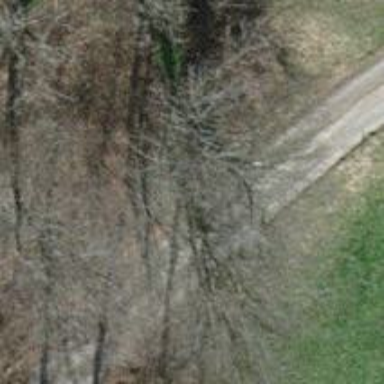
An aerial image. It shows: Gravel track with grade 3 tracktype.